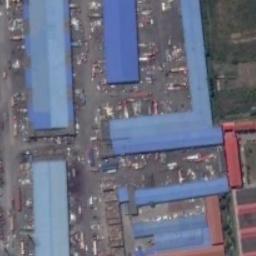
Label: industrial_area